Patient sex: F
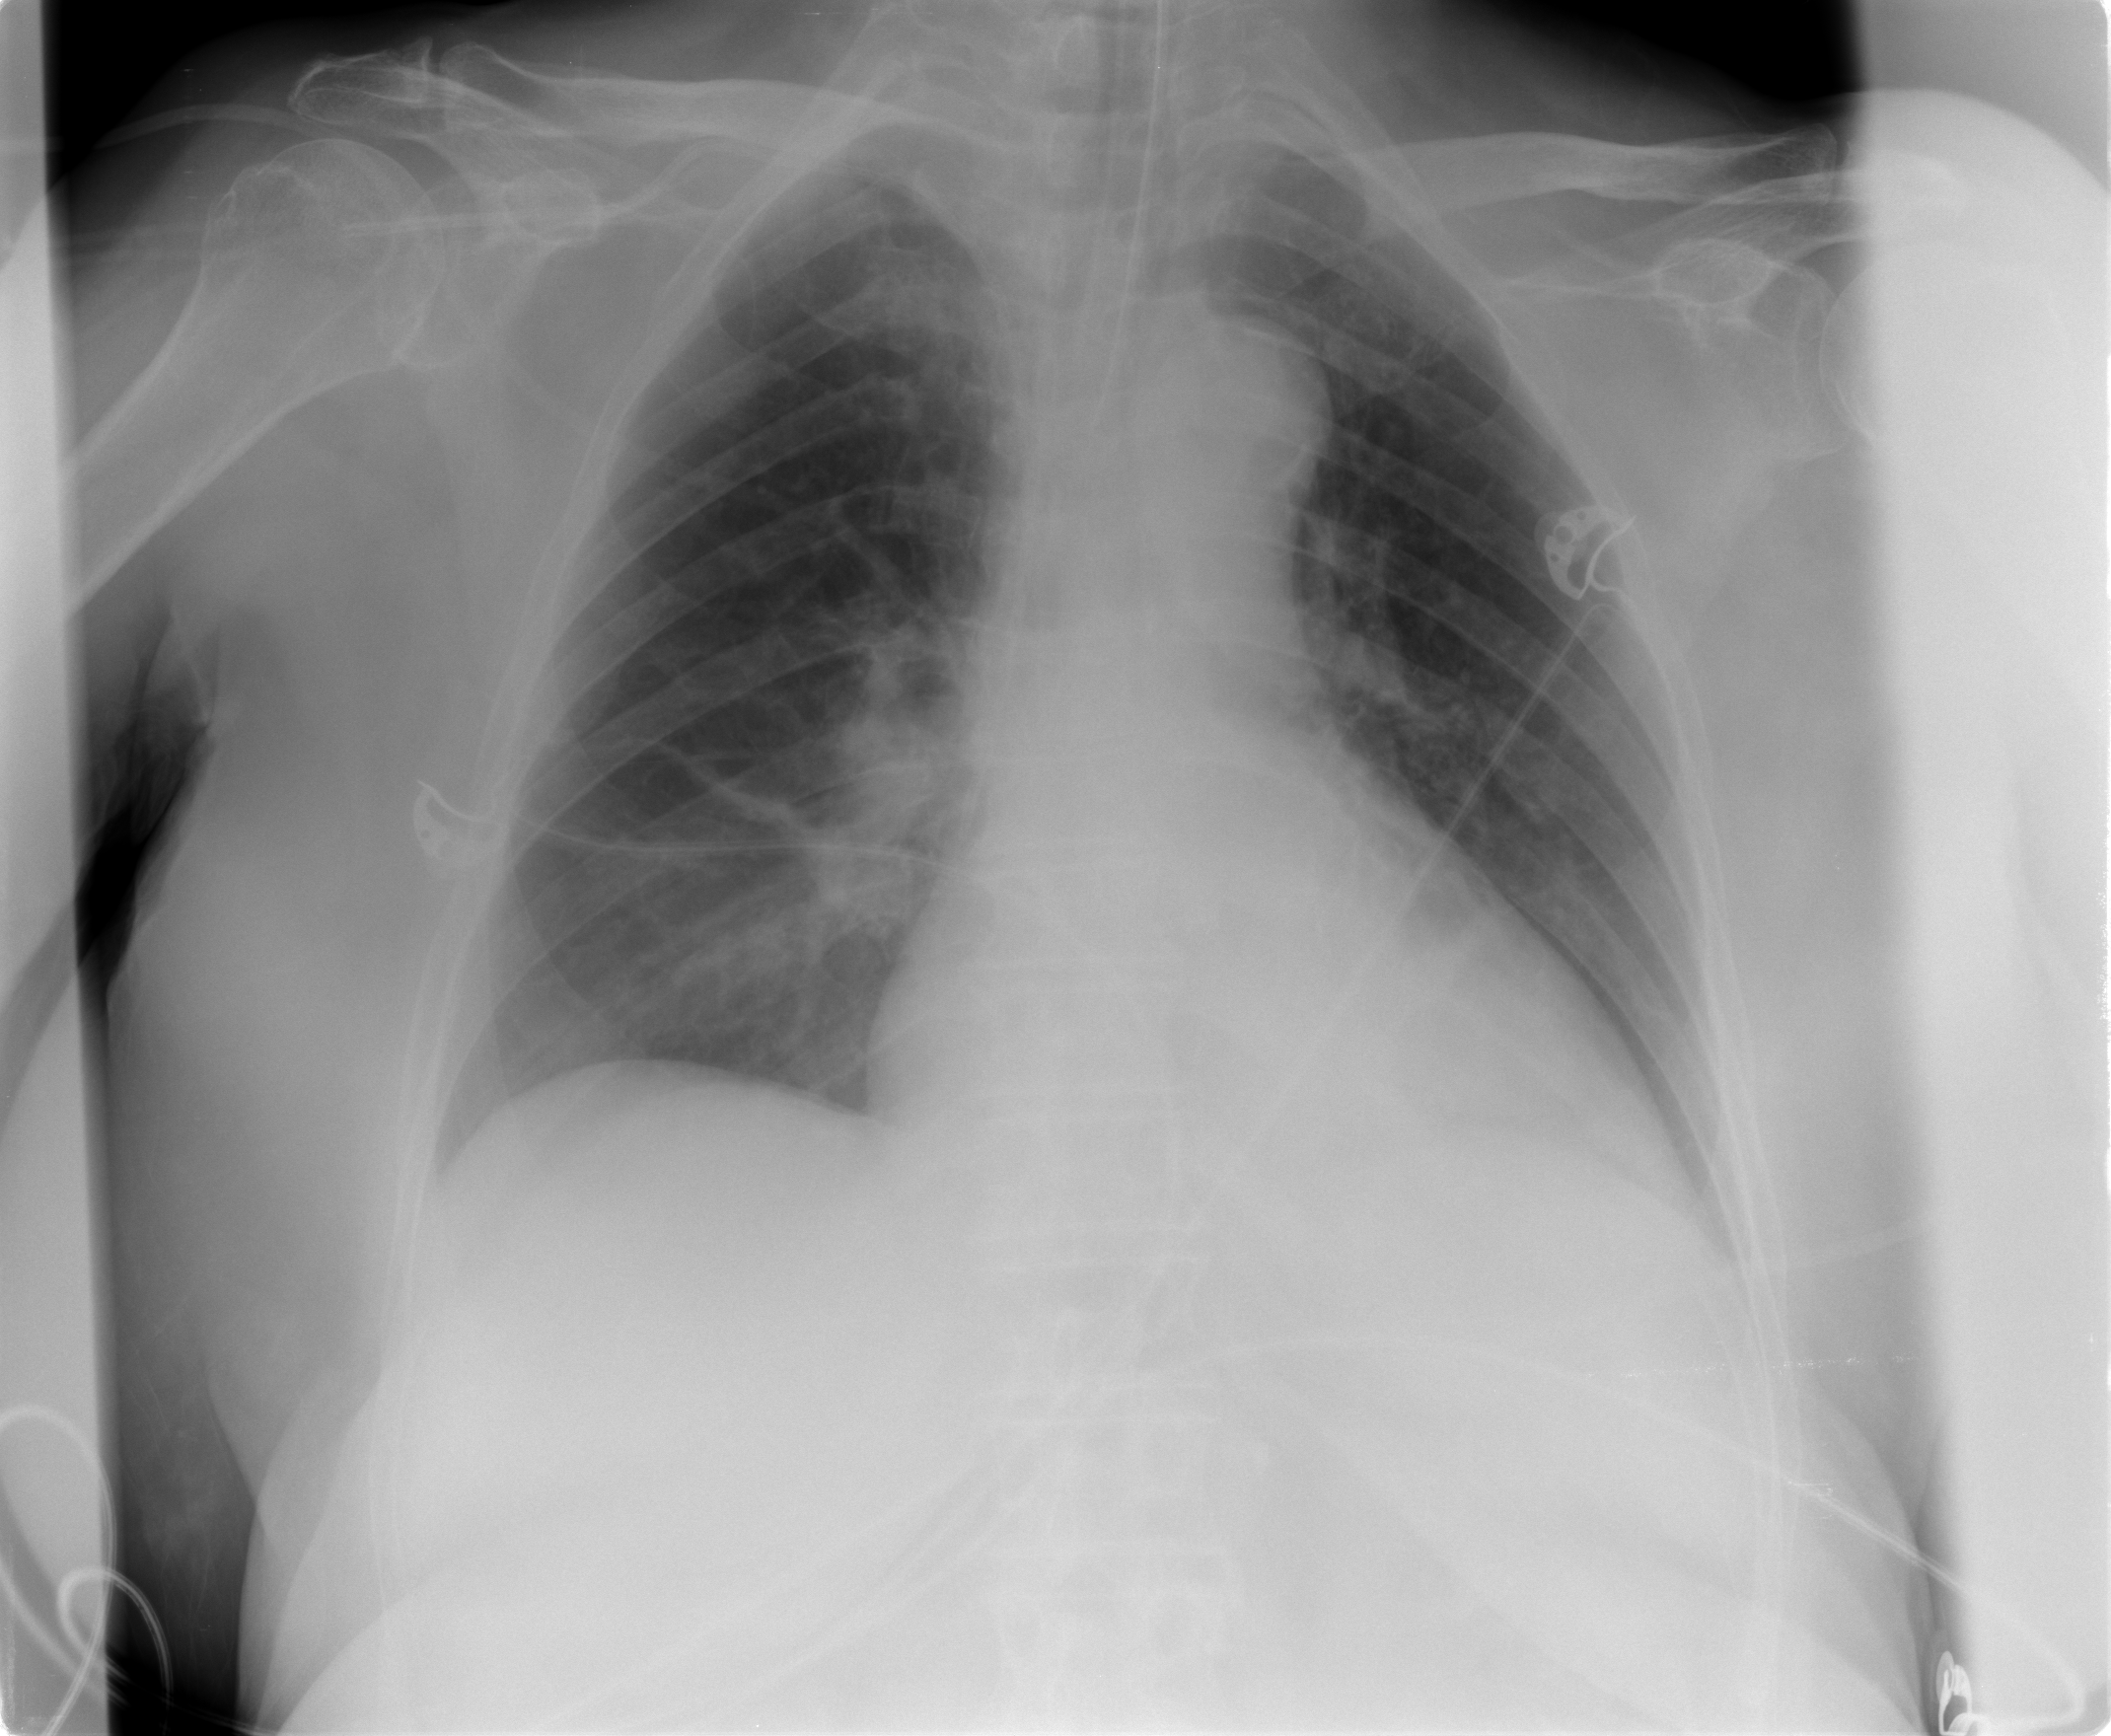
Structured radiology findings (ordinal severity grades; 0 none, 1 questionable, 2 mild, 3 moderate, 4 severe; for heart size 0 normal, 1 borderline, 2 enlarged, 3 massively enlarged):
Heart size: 0
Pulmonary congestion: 0
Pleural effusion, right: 0
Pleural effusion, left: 0
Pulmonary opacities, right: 0
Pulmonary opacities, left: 0
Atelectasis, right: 2
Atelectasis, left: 0